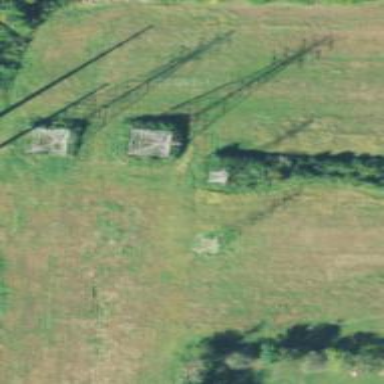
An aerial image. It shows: Lattice structure tower used for power distribution.